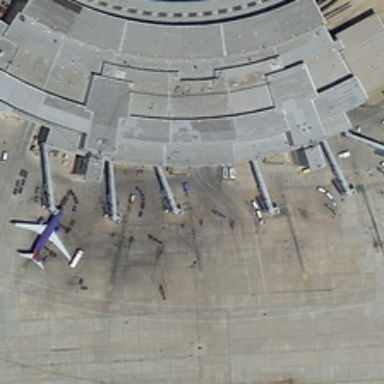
A plane and some cars are near a terminal in an airport .